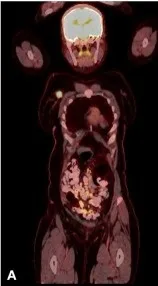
(A) PET CT scan showing the primary lesion in the right upper outer quadrant of the right breast.
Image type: radiology (pet)